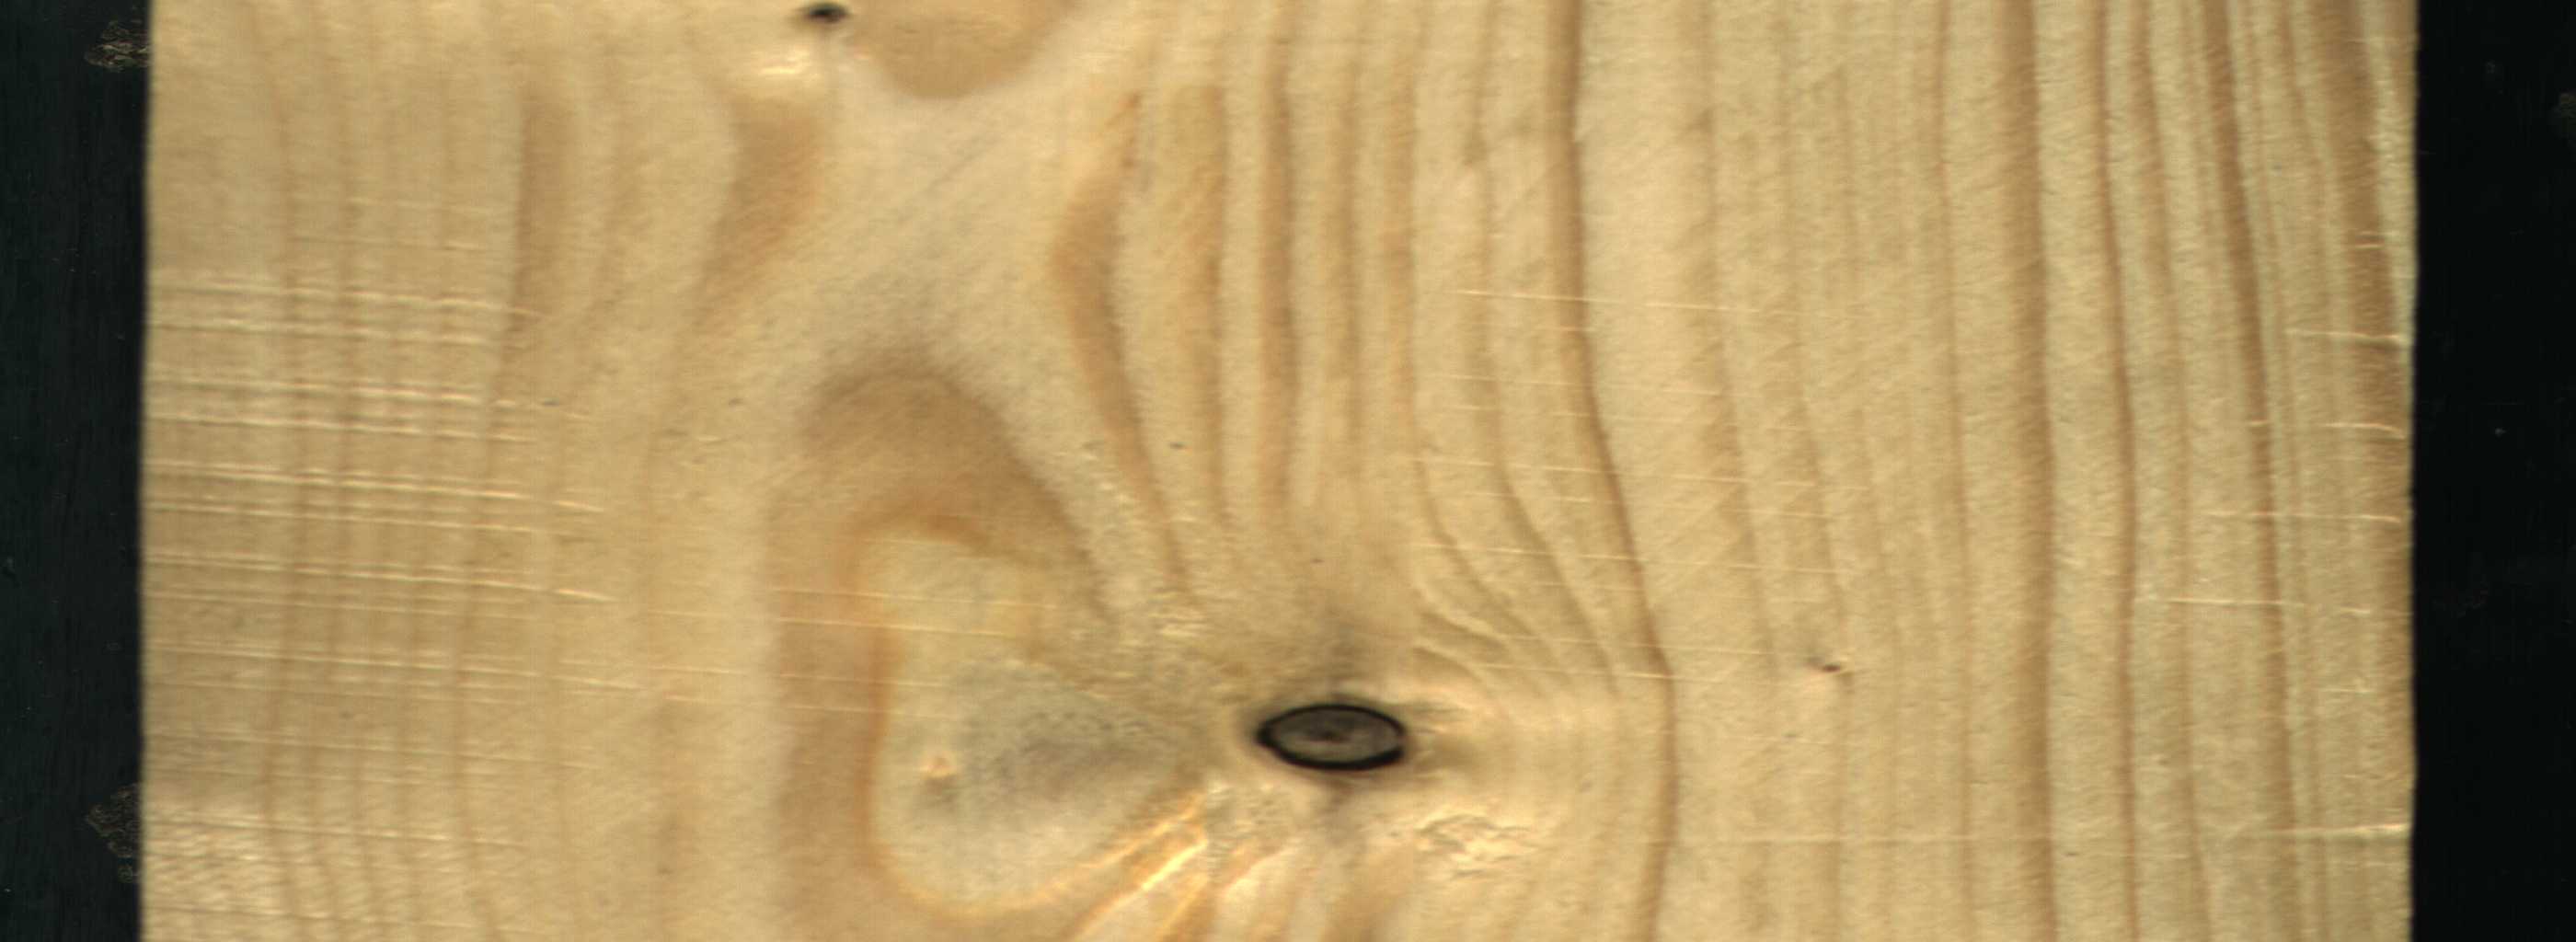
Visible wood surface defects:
Dead_Knot
Live_Knot